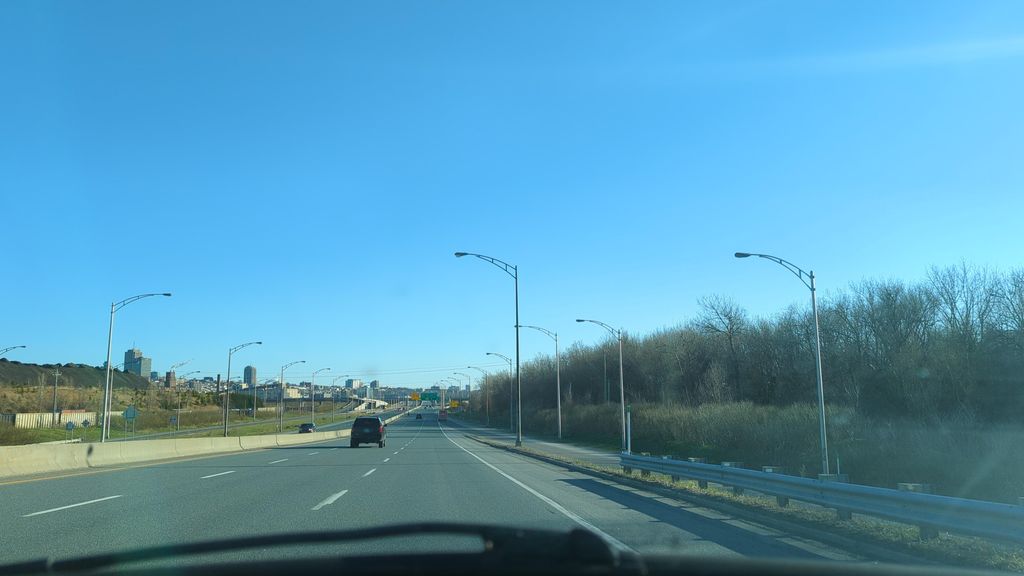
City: quebec_city